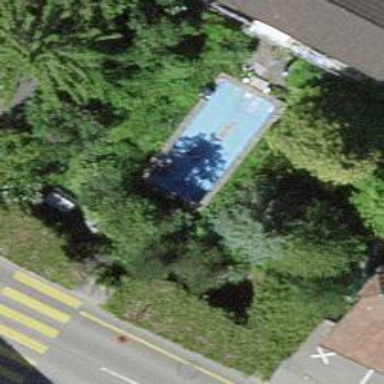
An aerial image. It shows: Swimming pool located in leisure land.